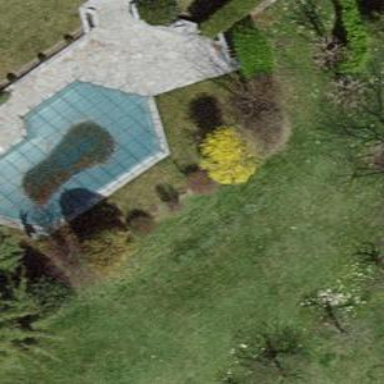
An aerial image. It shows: Swimming pool located in leisure land.